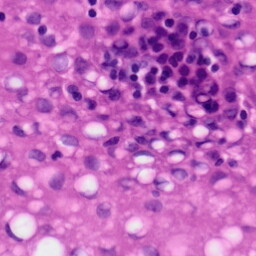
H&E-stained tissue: Tonsil